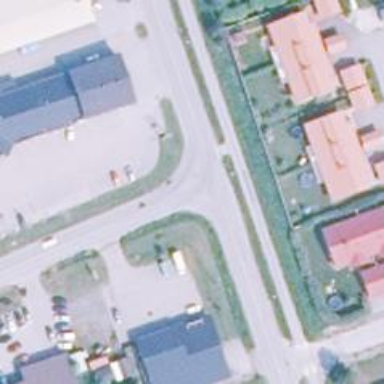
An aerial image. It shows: Road with "give way" sign.